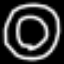
Label: donut